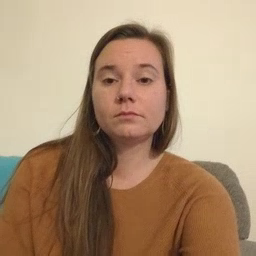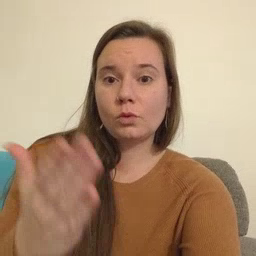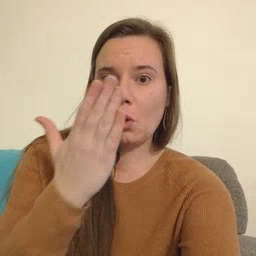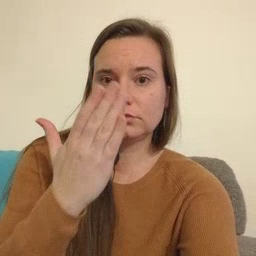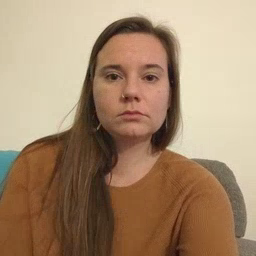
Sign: close